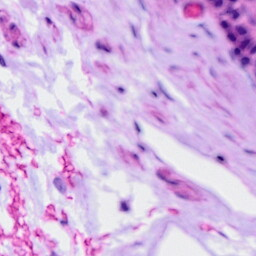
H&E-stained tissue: Ovarian